Question: I am trying to parse a hex string to a decimal number in javascript, but i meet something so weird.
The hex string is ''27a4b0795a7d749c'', I know the decimal number is '2856602098915439772' checked by python and windows's calc. But the js's parseInt doesn't return right answer.
Here's the test code:
'''
var hex = '27a4b0795a7d749c';
console.log(hex);
var num = parseInt(hex, 16);
console.log(num);
var hex2 = num.toString(16);
console.log(hex2);
'''
the console display (I am using Chrome 30.0.1599.101 m on Windows 64bits):

I test it in IE9, and it get '2856602098915439600' as well. But how does this happened?
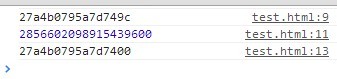
Answer: Per <URL> the largest Javascript integer is '9007199254740992' - way less than your expected value.